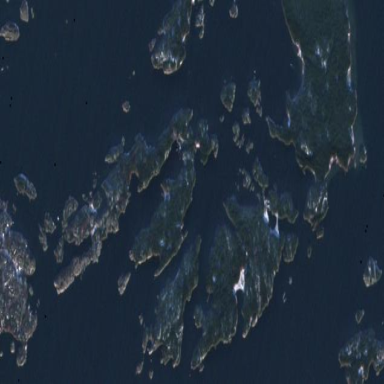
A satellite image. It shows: Island with natural coastline.